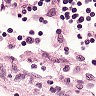
Metastatic tissue present: no